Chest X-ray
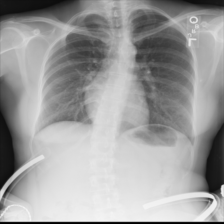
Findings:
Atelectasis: negative
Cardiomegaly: negative
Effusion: negative
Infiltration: negative
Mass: negative
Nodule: negative
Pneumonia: negative
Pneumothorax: negative
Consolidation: negative
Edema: negative
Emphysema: negative
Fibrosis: negative
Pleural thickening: negative
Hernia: negative